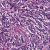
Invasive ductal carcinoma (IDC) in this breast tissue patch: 1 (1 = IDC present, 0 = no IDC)